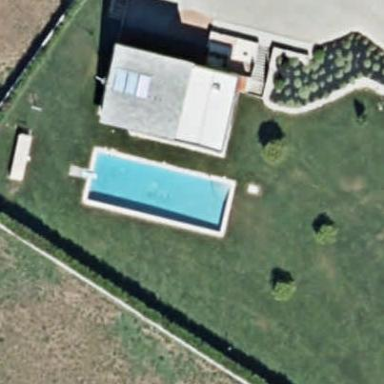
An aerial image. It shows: Swimming pool located in leisure land.